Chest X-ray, PA view. Patient: 34 years old, sex M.
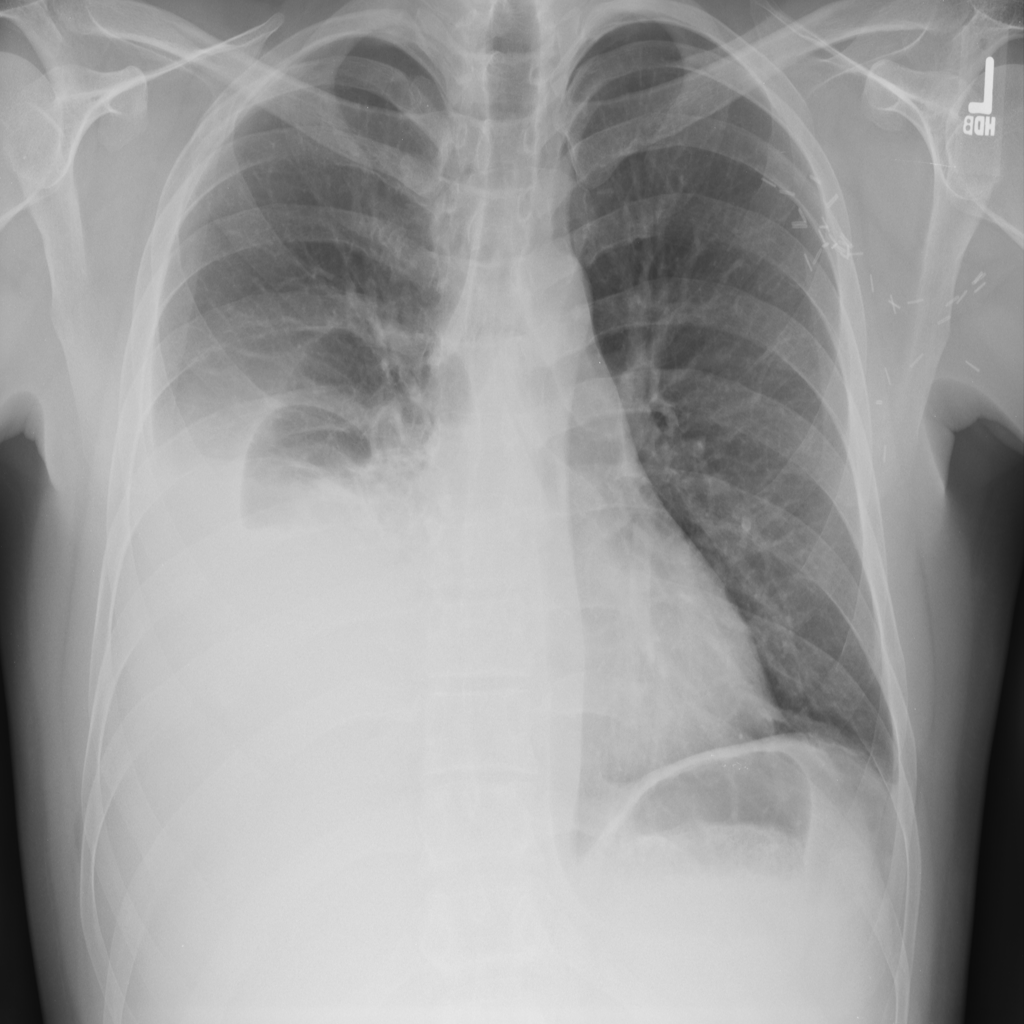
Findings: Atelectasis, Infiltration